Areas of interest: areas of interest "Exhibition and Convention Center"
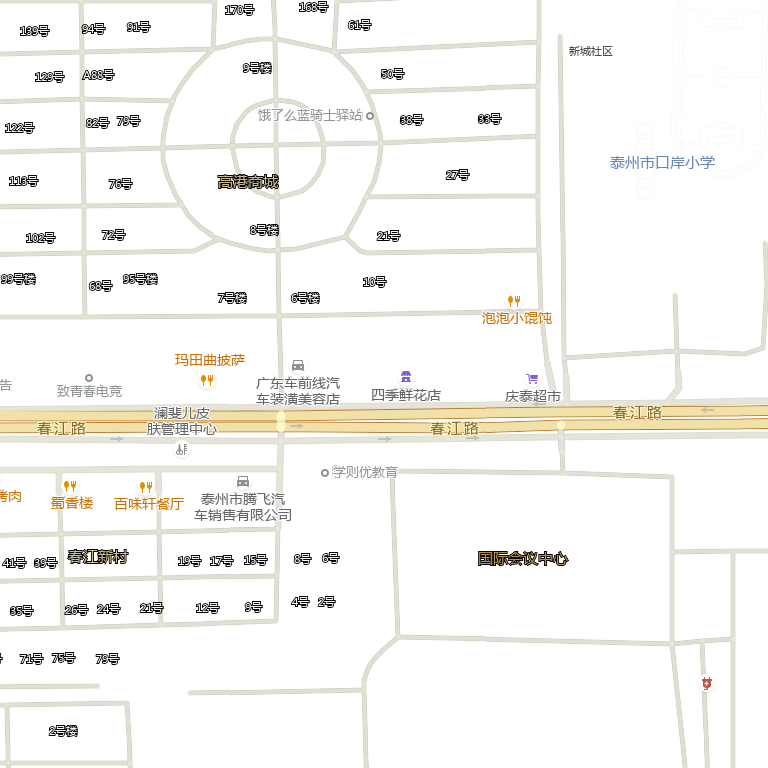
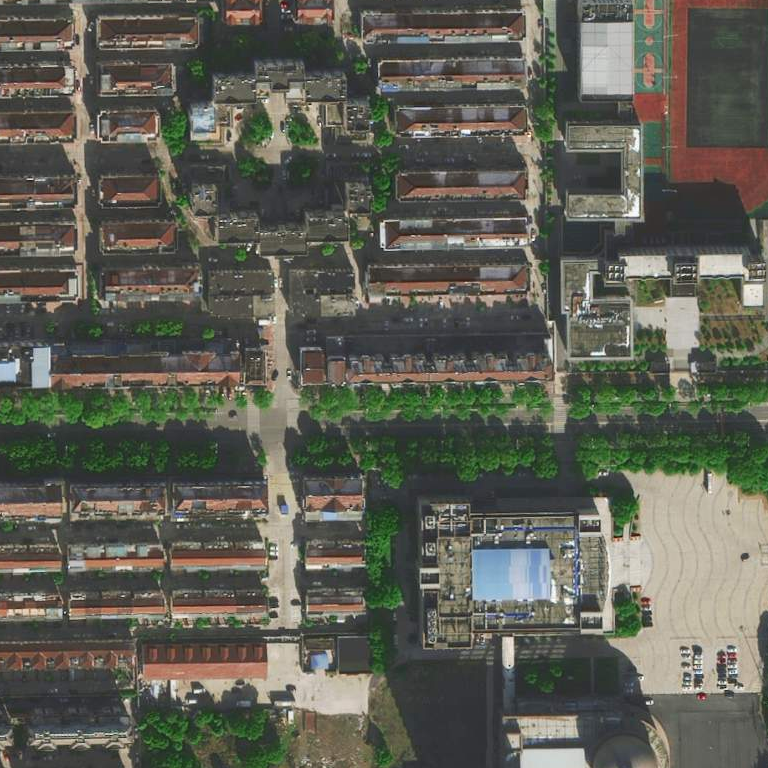